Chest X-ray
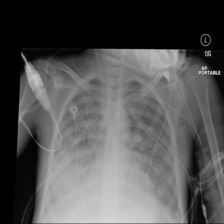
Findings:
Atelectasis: negative
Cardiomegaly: negative
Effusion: negative
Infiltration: negative
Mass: negative
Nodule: negative
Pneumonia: negative
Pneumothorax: negative
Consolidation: positive
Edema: negative
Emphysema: negative
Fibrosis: negative
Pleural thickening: negative
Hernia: negative